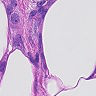
Metastatic tissue present: yes